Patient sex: M
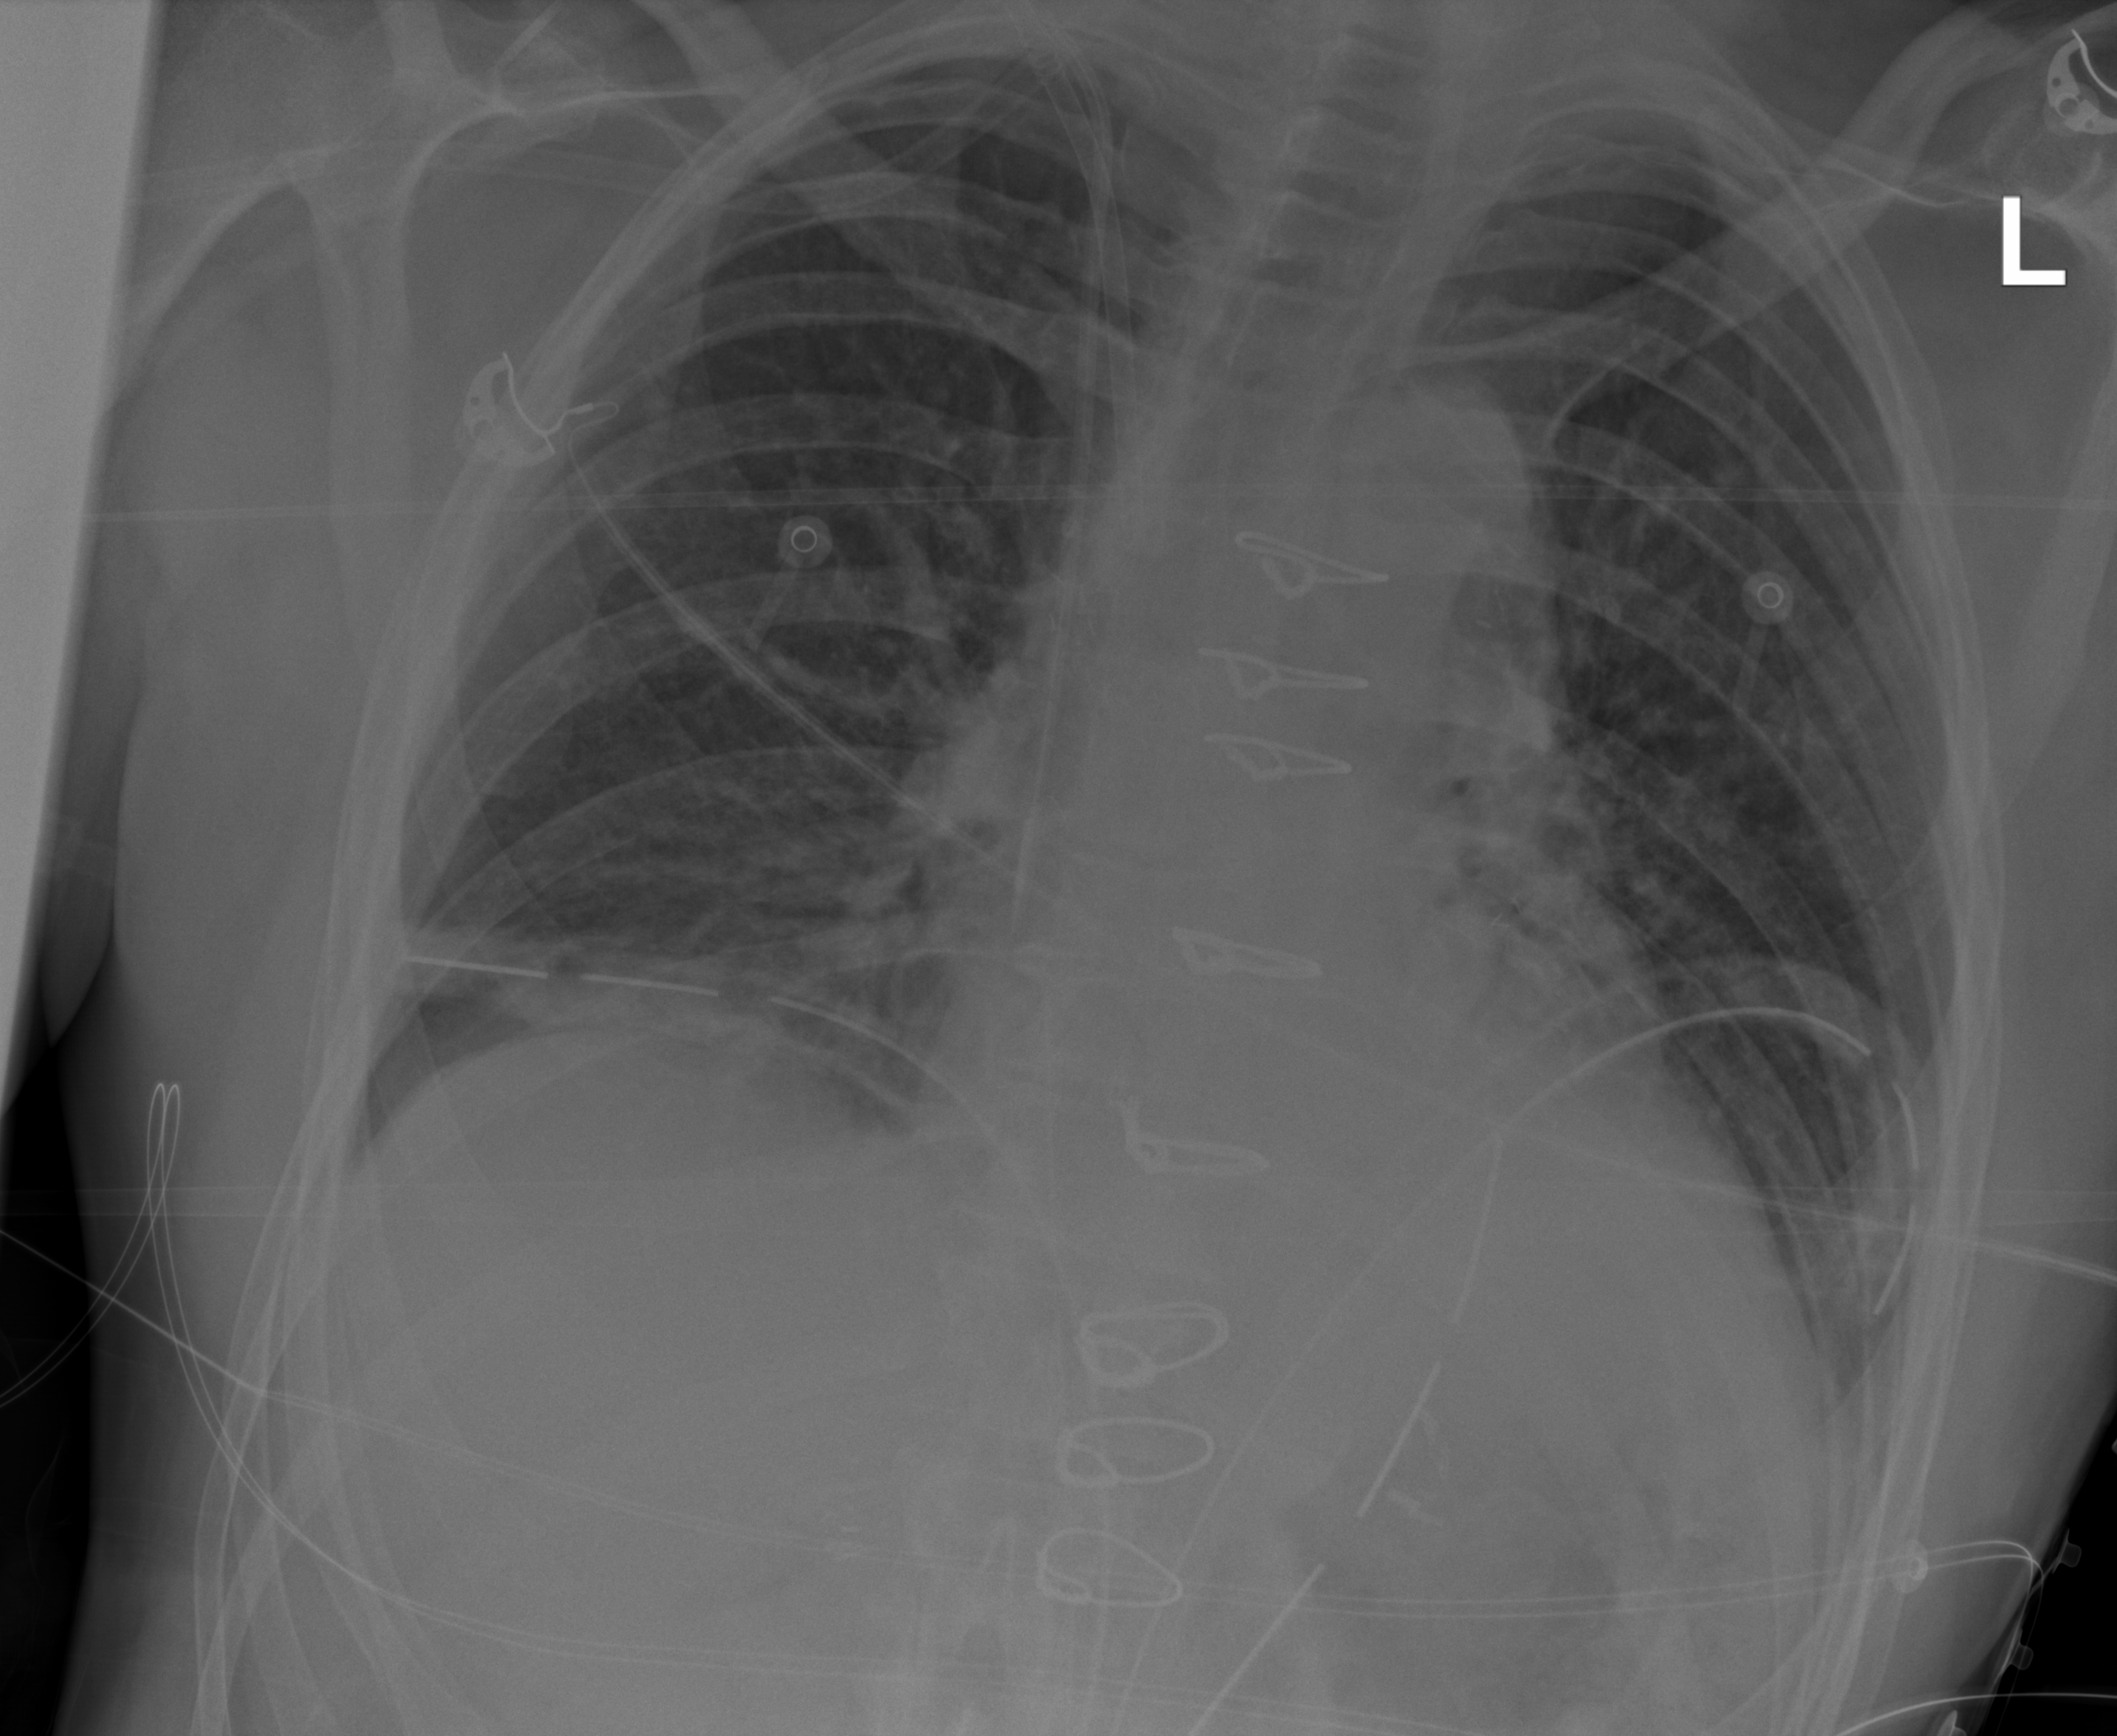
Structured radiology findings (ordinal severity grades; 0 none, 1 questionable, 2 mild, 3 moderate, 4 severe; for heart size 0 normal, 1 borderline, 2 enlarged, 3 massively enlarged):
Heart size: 1
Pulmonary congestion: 2
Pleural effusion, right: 0
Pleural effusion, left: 2
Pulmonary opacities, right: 2
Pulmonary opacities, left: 2
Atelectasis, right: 2
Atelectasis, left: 2